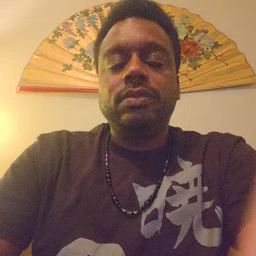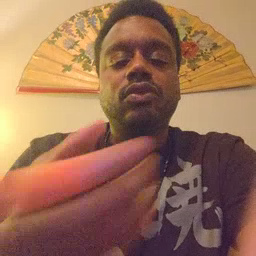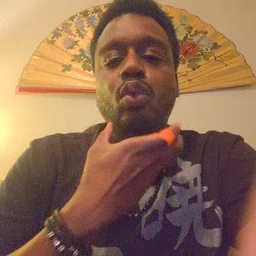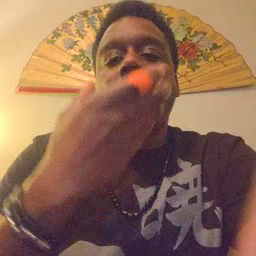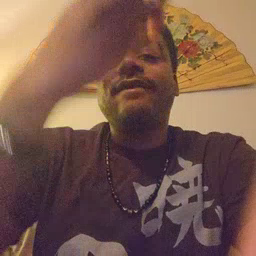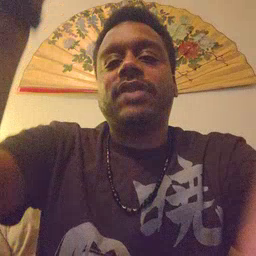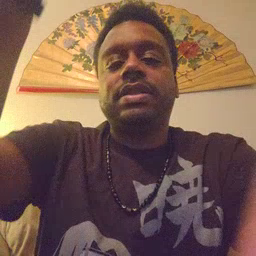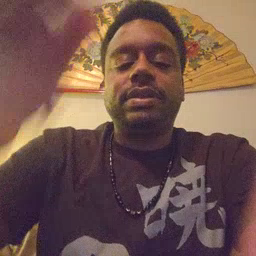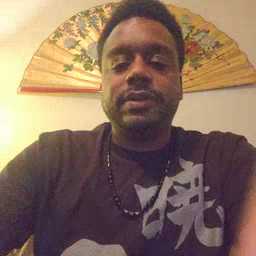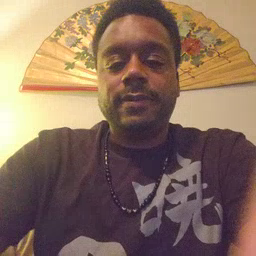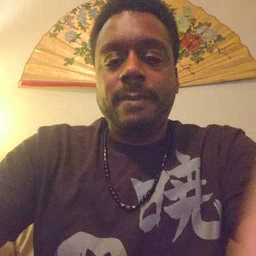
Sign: giraffe